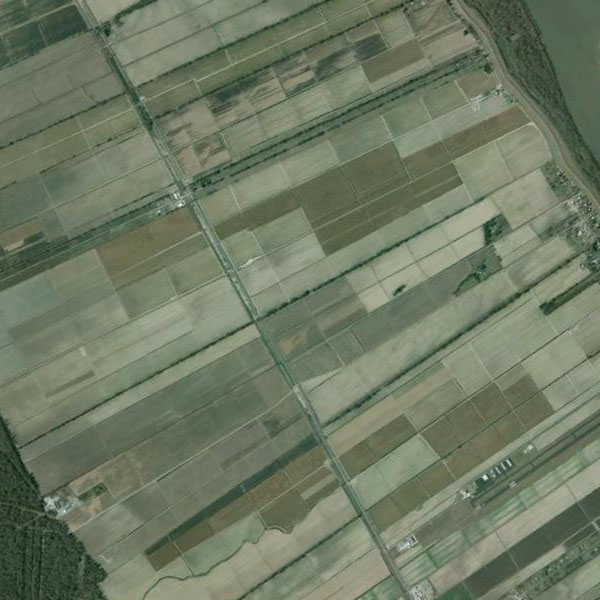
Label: Farmland